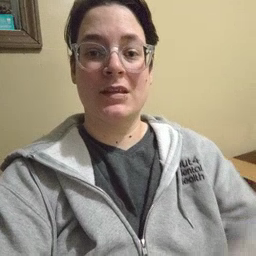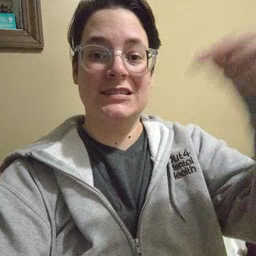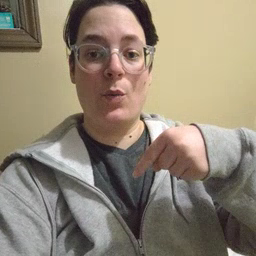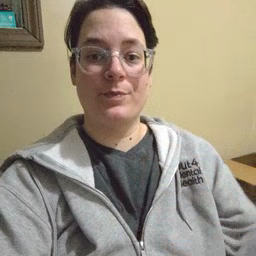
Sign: down